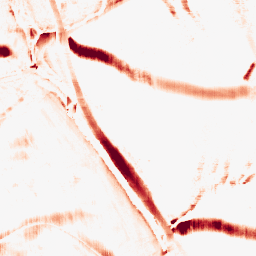
Category: morphological
Decomposition family: morphological_rect
Decomposition parameters: operation: opening
width: 10
height: 20
Upsampling method: cubic_catmull_rom
Upsampling parameters: scale: 4
Upsampling scale: 4